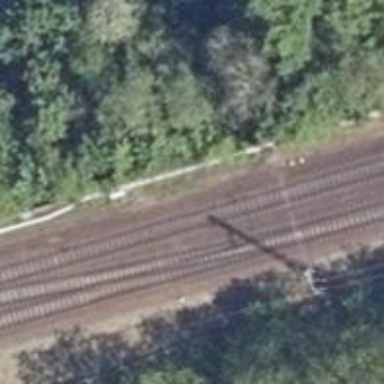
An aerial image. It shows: Railway track with contact lines for electrification.